Interaction volume radius: 10 \u00c5
Interaction volume height: 35 \u00c5
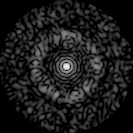
Disorder parameter: 0.8441